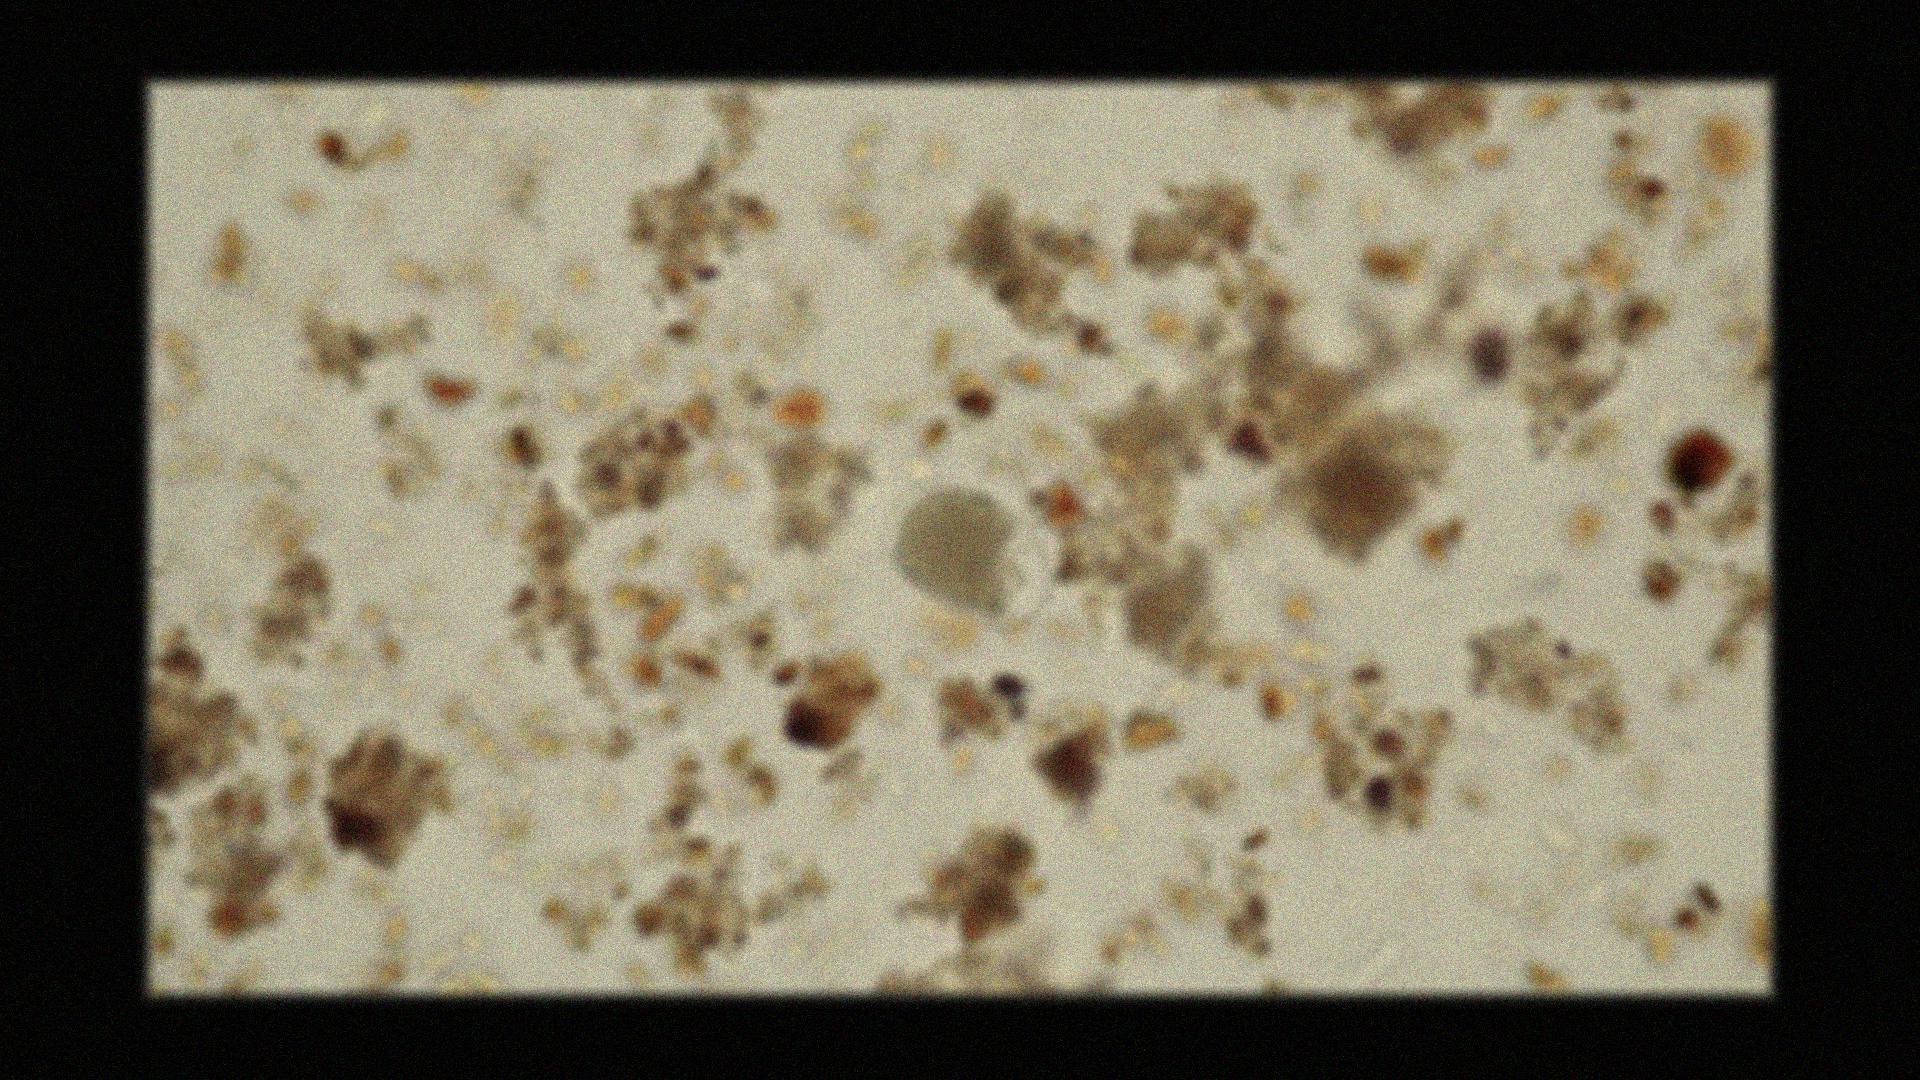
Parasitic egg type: Hookworm egg